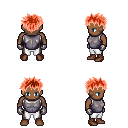
a pixel art fantasy rpg character, male body template, human, dark skin, steel chest armor, white pants, red bedhead hairstyle, metal gloves, brown shoes, four views (front, back, left, right), 2x2 character sprite sheet, small pixel art, hard edges, no anti-aliasing